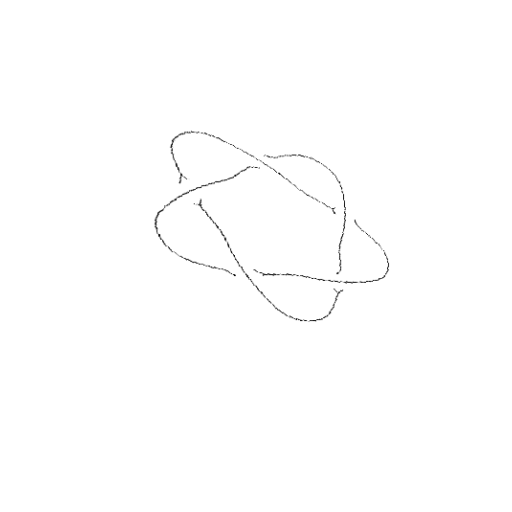
Crossing number: 5